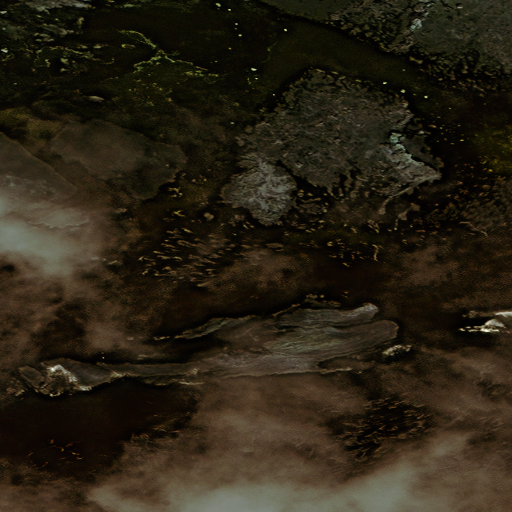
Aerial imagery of bar in Alaska named Tinas Hasaa containing only unknown